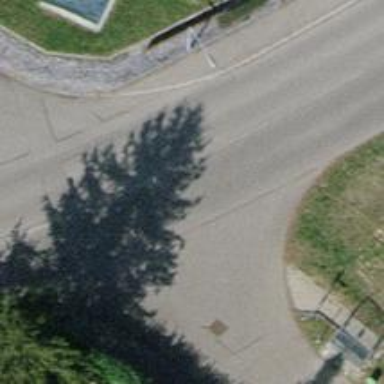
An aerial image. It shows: Public transport stop position.